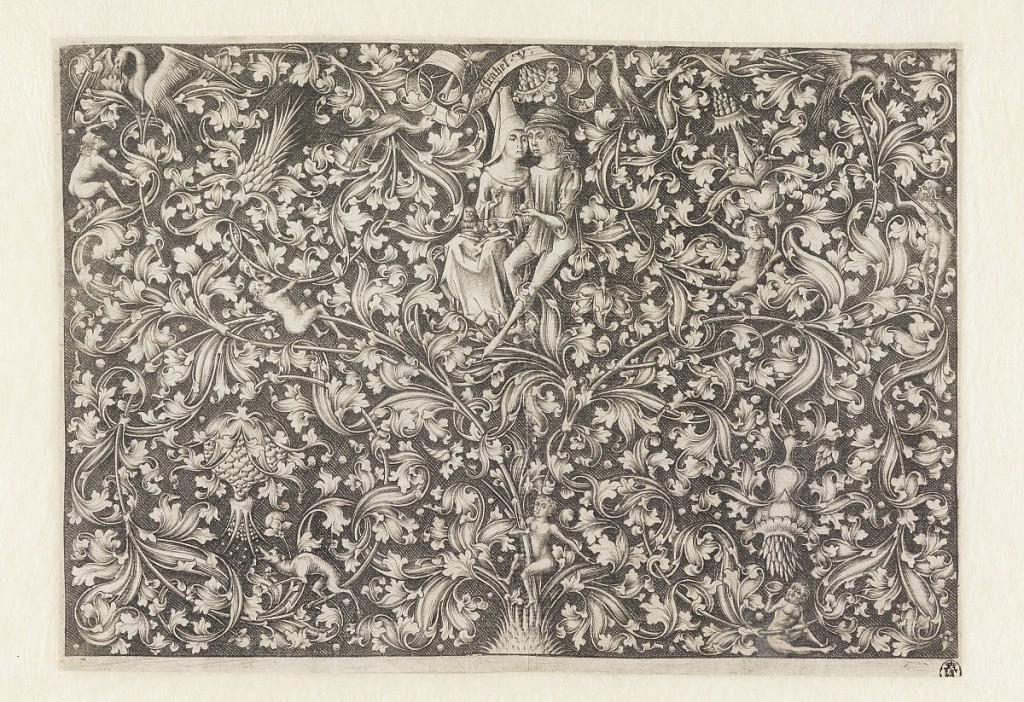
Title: Garden of Love
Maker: Israhel van Meckenem, German, ca. 1440 - 1503
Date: ca. 1500
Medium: Engraving on off-white laid paper
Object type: Print
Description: Interlaces of foliated rinceaux in the center of which appear a young man and a young woman seated. The woman offers the man an apple symbolizing the garden of Love and holds a dog on her lap.  Among the vegetal scroll ornament are figures, animals, and birds.